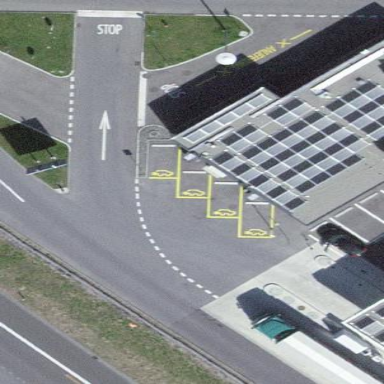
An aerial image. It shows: Parking available on the street side.